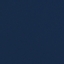
Land use / land cover class: SeaLake